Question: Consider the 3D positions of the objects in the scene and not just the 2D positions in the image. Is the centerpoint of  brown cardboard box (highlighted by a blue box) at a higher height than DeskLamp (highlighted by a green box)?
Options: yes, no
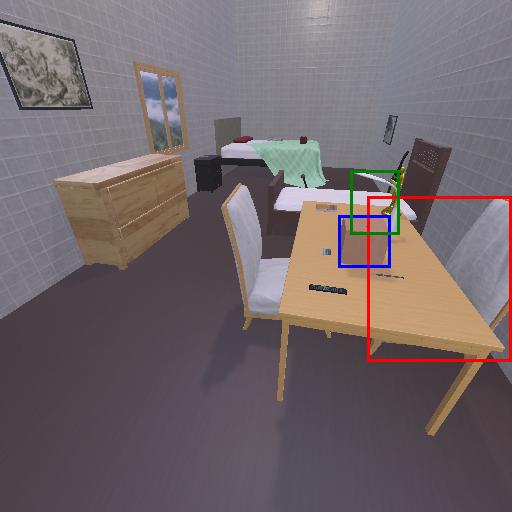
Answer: yes